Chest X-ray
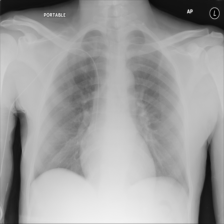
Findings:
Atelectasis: negative
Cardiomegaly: negative
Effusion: negative
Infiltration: negative
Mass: negative
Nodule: negative
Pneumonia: negative
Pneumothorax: negative
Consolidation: negative
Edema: negative
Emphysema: negative
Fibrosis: negative
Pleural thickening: negative
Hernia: negative